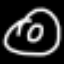
Label: donut